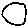
Label: moon